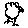
Label: bird